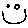
Label: smiley face